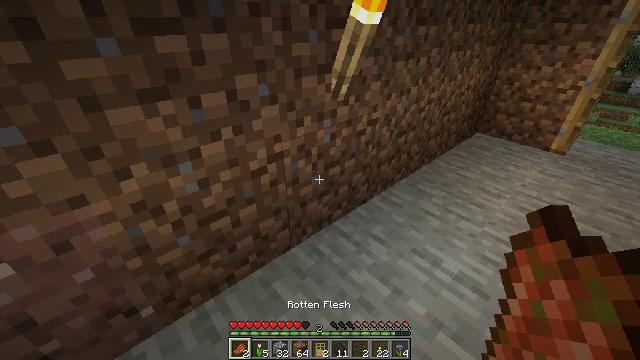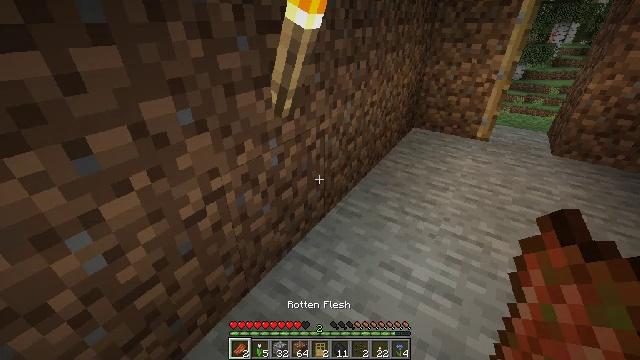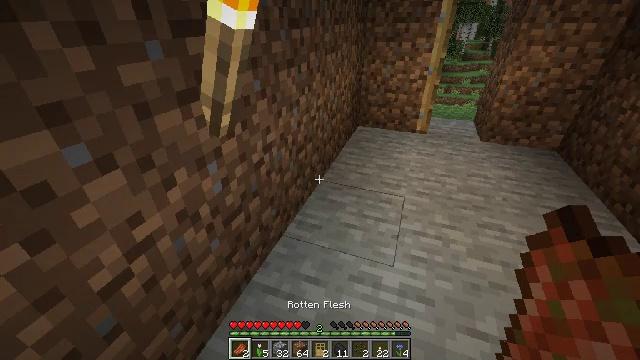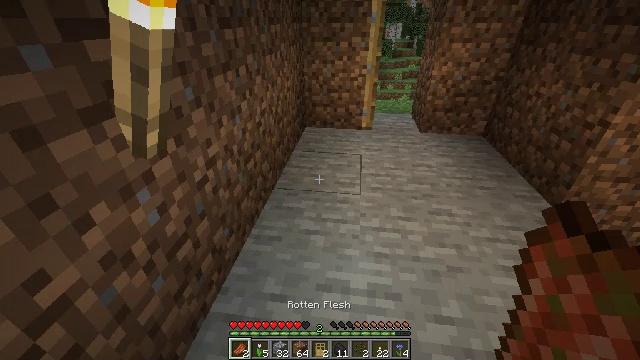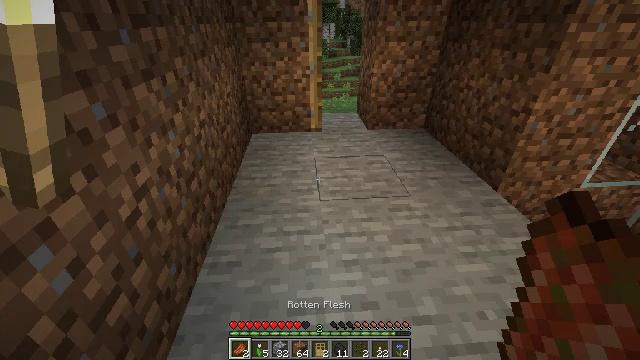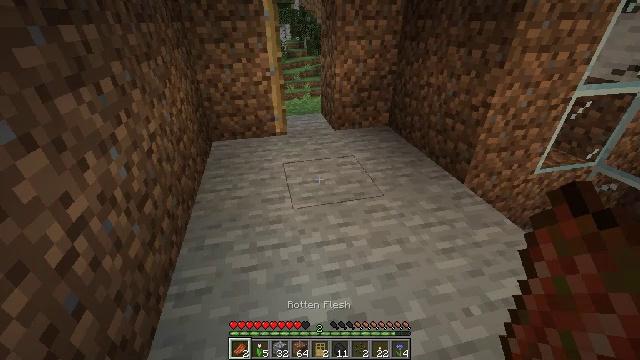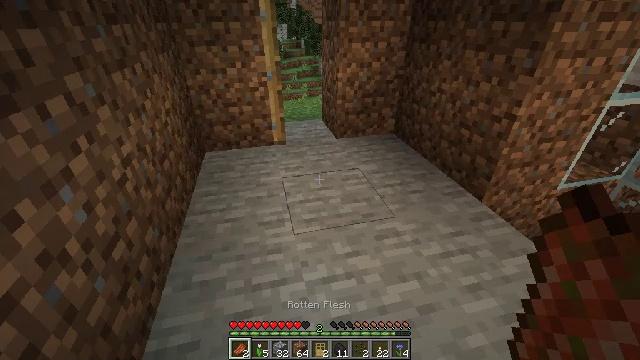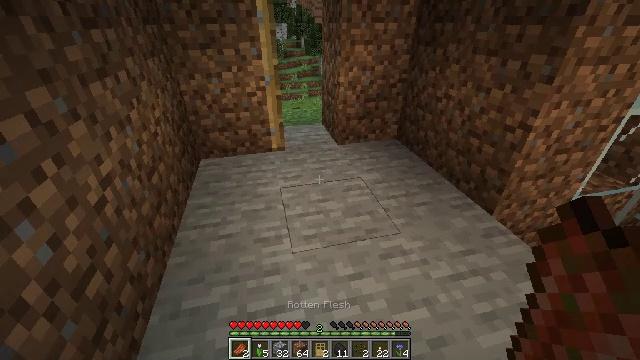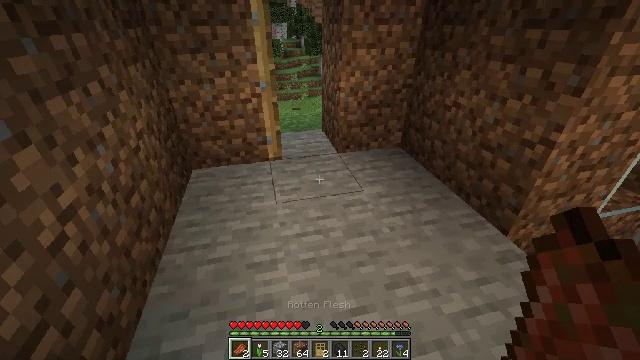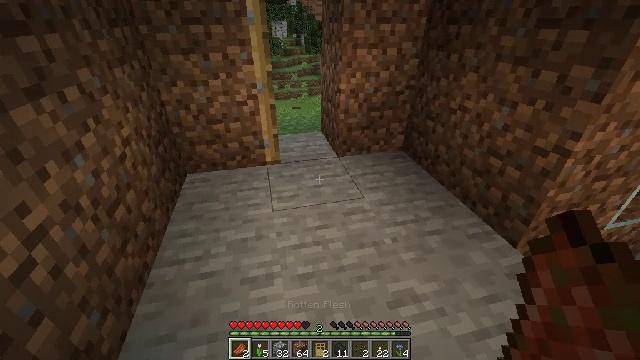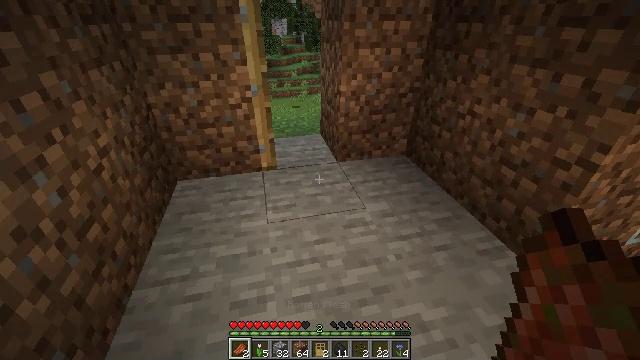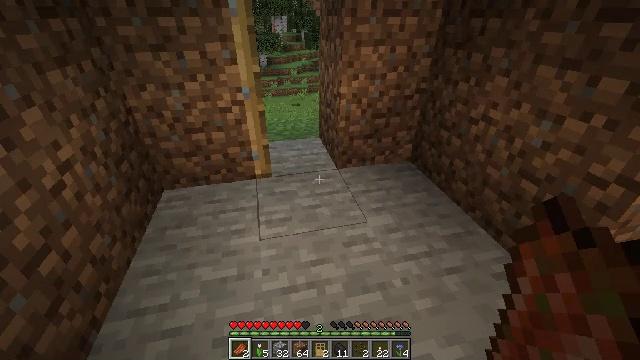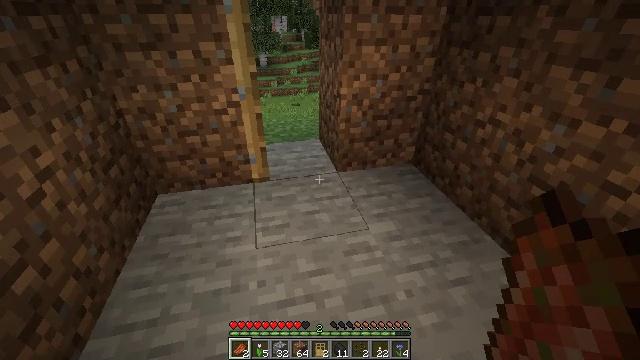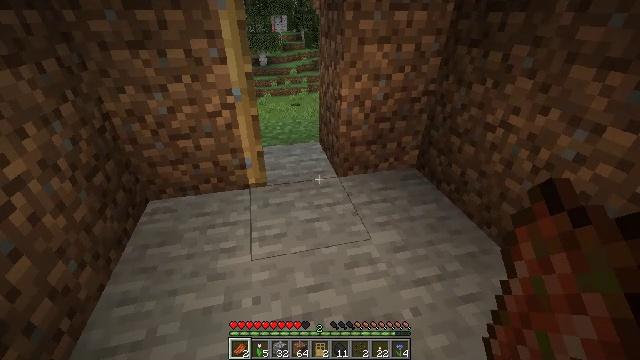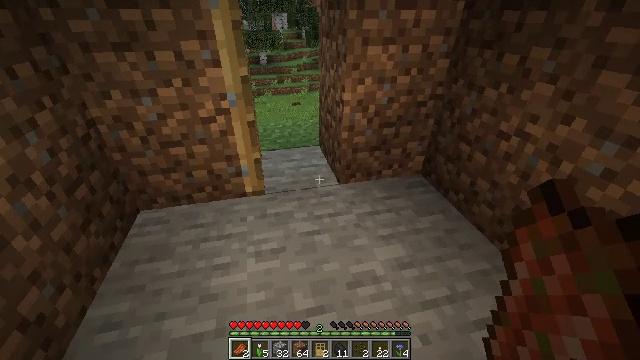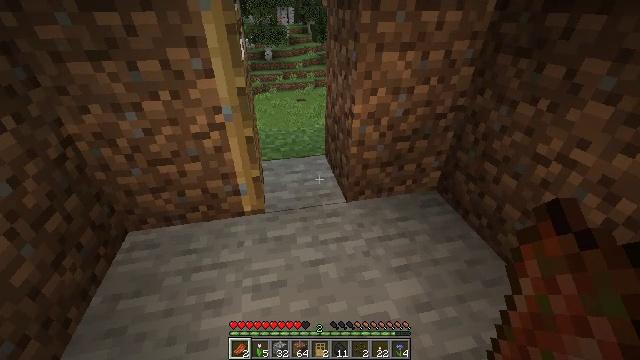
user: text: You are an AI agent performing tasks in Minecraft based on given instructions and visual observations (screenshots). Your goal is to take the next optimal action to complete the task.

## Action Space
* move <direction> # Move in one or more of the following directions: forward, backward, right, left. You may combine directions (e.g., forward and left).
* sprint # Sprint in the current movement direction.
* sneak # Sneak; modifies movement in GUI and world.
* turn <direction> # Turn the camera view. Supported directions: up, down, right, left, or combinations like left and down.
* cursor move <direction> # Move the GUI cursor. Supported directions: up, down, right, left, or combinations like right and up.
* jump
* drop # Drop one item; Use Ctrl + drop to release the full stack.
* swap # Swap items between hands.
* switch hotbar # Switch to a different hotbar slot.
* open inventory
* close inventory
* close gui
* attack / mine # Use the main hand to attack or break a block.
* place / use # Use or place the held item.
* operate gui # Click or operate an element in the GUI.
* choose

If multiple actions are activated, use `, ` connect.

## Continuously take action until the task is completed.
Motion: motion action
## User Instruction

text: Destroy the oak door to retrieve it.
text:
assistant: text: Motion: move forward, turn right
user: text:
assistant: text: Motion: move forward, turn right
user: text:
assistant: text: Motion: move forward, turn right
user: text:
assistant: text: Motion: move forward, turn right
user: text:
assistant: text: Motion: move forward, turn right
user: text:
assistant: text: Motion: move forward
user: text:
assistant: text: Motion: move forward
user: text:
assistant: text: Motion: move forward
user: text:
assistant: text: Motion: move forward
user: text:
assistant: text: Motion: move forward
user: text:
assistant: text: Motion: move forward
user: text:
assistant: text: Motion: move forward
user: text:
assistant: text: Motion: move forward
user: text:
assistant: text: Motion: move forward
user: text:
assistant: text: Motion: move forward, turn left
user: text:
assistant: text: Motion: move forward, turn left and down
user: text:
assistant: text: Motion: move forward, turn left
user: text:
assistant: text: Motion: move forward, turn left and up
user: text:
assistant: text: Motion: move forward, turn up
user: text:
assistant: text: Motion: move forward
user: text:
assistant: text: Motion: move forward
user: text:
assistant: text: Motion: move forward
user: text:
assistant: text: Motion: move forward, attack / mine
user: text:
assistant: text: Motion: attack / mine
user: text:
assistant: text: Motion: attack / mine
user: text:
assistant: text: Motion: turn down, attack / mine
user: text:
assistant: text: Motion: attack / mine
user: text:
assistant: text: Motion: attack / mine
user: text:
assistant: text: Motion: attack / mine
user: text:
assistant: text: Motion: turn right, attack / mine